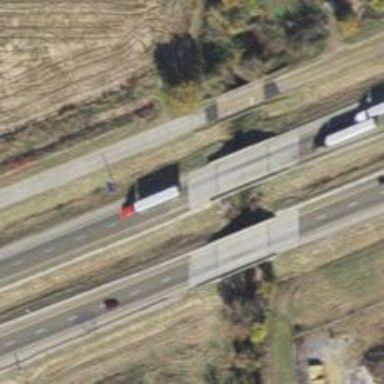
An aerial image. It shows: Beam-structured bridge on motorway.